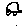
Label: car